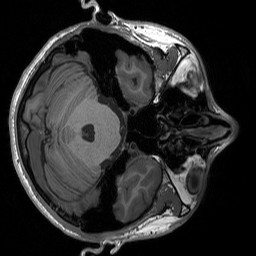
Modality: T1w
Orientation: axial
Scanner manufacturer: siemens
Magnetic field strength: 3 T
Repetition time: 1.76 s
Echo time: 0.0022 s